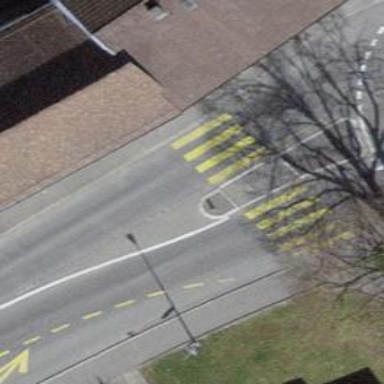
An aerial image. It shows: Uncontrolled zebra crossing with central island.